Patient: sex M, age 61
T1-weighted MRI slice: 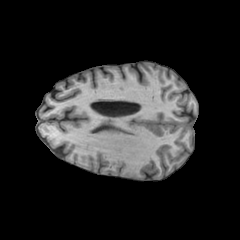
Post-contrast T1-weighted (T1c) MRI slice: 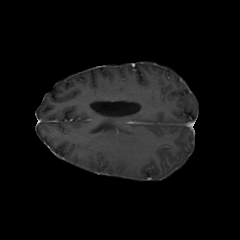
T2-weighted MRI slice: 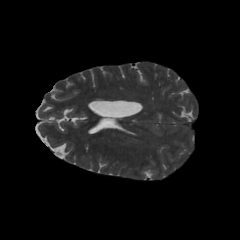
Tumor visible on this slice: no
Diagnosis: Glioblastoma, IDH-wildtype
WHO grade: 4